Question: I have data on a time-series in a pandas DataFrame and I would like to have separate markers for the lines. So far, I have only managed to use the same marker for both lines by using the 'marker='o'' argument.
I'm using the example from <URL> and I've copied my copied and pasted the code below.
How can I plot separate markers for each line?
'''
import numpy as np
np.random.seed(<PHONE>)
import pandas as pd
from scipy import stats
import matplotlib.pyplot as plt
import seaborn as sns
sns.set(palette="Set2")
def gamma_pdf(x, shape, coef, obs_err_sd=.1, tp_err_sd=.001):
y = stats.gamma(shape).pdf(x) * coef
y += np.random.normal(0, obs_err_sd, 1)
y += np.random.normal(0, tp_err_sd, len(x))
return y
gammas = []
n_units = 20
params = [(5, 1), (8, -.5)]
x = np.linspace(0, 15, 31)
for s in range(n_units):
for p, (shape, coef) in enumerate(params):
y = gamma_pdf(x, shape, coef)
gammas.append(pd.DataFrame(dict(condition=[["pos", "neg"][p]] * len(x),
subj=["subj%d" % s] * len(x),
time=x * 2,
BOLD=y), dtype=np.float))
gammas = pd.concat(gammas)
sns.tsplot(gammas, time="time", unit="subj",
condition="condition", value="BOLD", marker="o")
plt.show()
'''

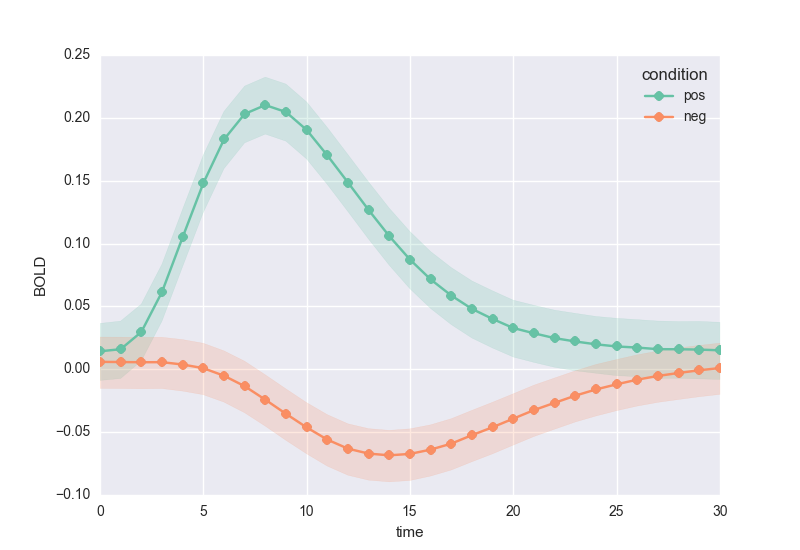
Answer: You'll have to either call 'tsplot' twice with each level of the 'condition' variable, or you can plot this way and then do a post-hoc manipulation of the plot data:
'''
ax = sns.tsplot(gammas, time="time", unit="subj",
condition="condition", value="BOLD", marker="o")
ax.lines[-1].set_marker("s")
'''